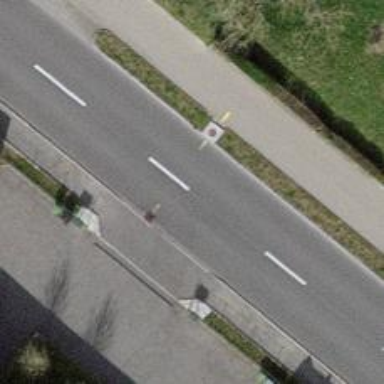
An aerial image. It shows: Tertiary road with asphalt surface. There is cycle lane on the left side.